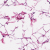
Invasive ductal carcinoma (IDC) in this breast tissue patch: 0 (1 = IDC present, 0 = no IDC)